Field crop: maize
Growth stage: 2
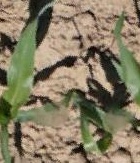
Species: maize